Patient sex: M
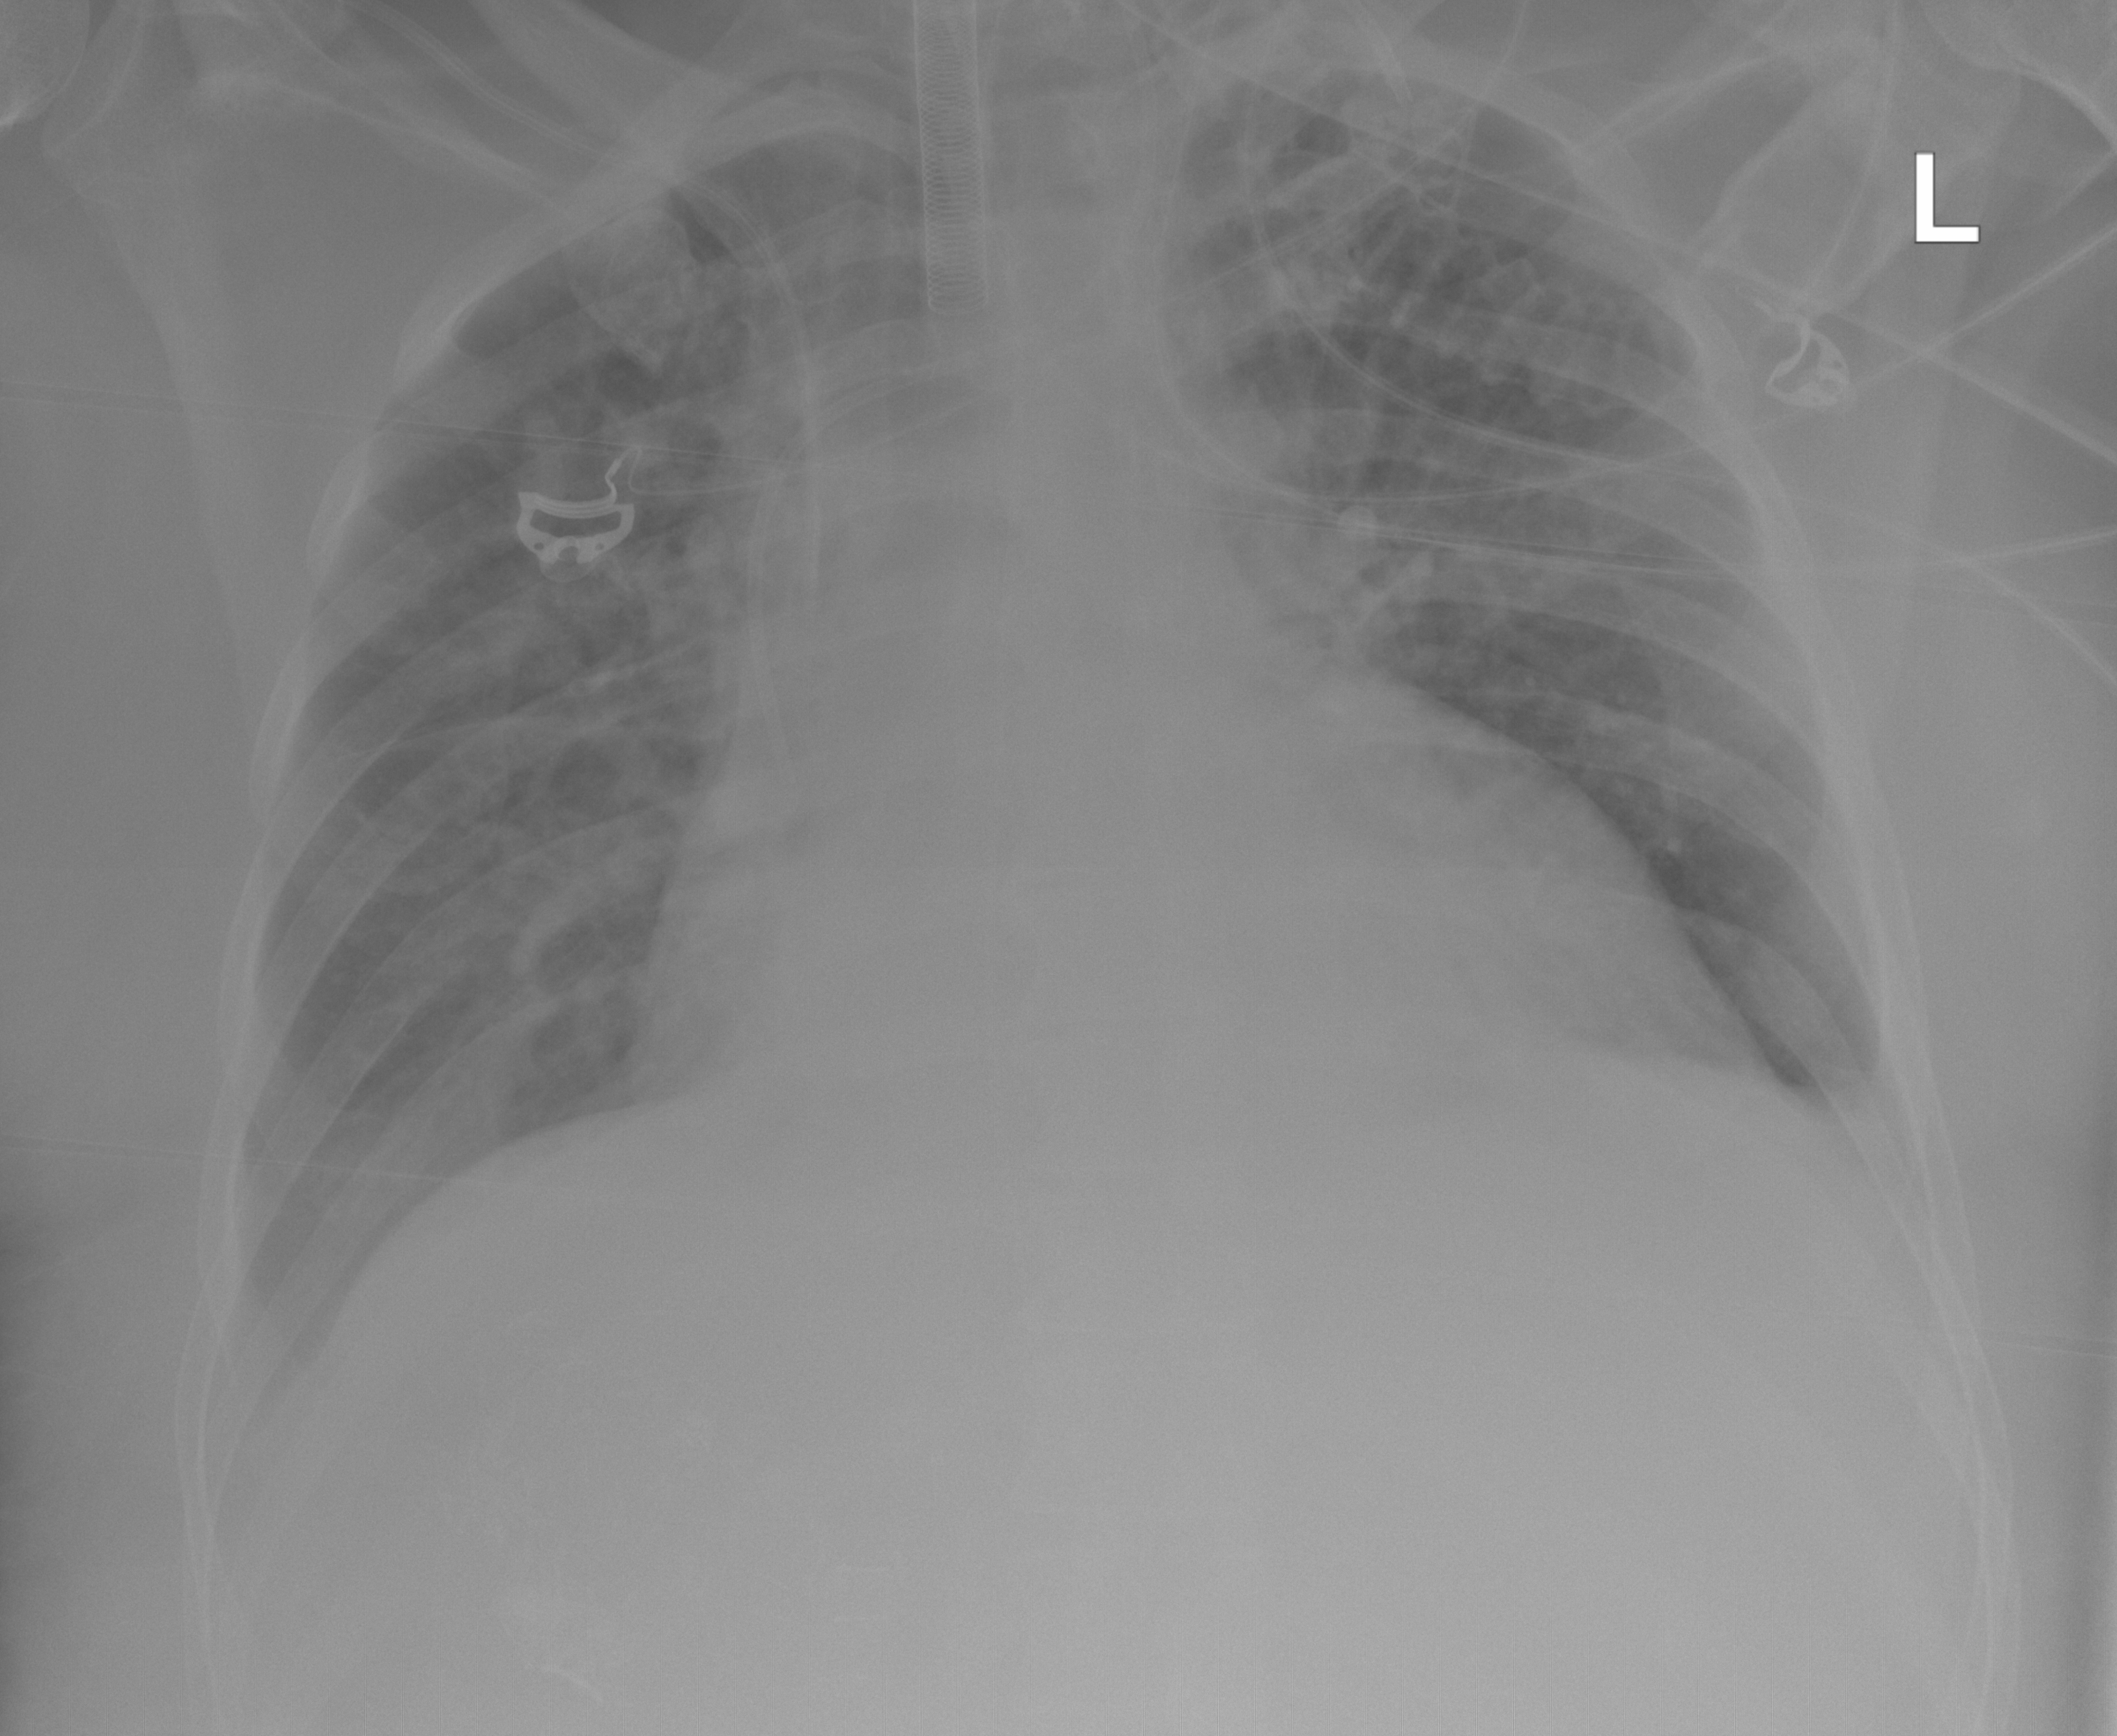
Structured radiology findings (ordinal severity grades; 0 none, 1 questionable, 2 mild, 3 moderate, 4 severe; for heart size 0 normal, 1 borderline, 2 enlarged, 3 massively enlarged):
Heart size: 2
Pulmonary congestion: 2
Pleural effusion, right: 2
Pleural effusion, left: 2
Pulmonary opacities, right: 2
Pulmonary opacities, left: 0
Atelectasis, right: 0
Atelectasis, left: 2